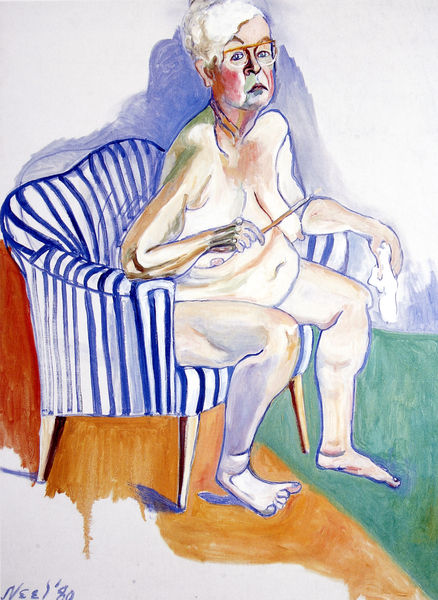
Titel: Selbstbildnis
Künstler: Alice Neel
Standort: Washington, D.C.
Institution: National Portrait Gallery
Schlagwörter: akt, blau, mann, nackt, schatten, aquarell, grün, ocker, sitzen, braun, brust, frau, hell, orange, stuhl, weiss, zimmer, blick, rot, tuch, alt, alte, falten, portrait, porträt, signatur, sessel, sitzend, brüste, wangen, steifen, tag, füsse, gestreift, malerin, streifen, nackte, selbstporträt, brille, selbstbildnis, künstlerin, pinsel, selbstportrait, alte frau, oma, fusszehen, neel